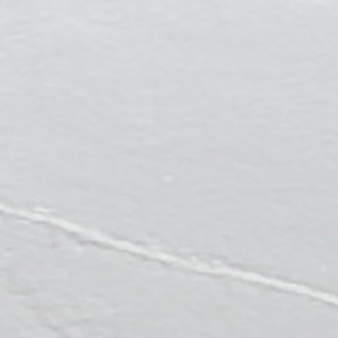
Label: other